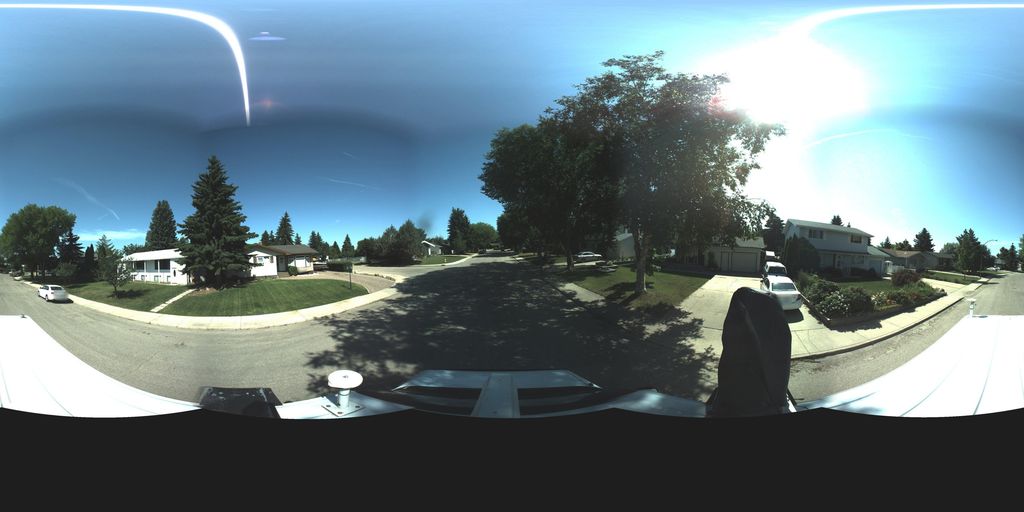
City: saskatoon